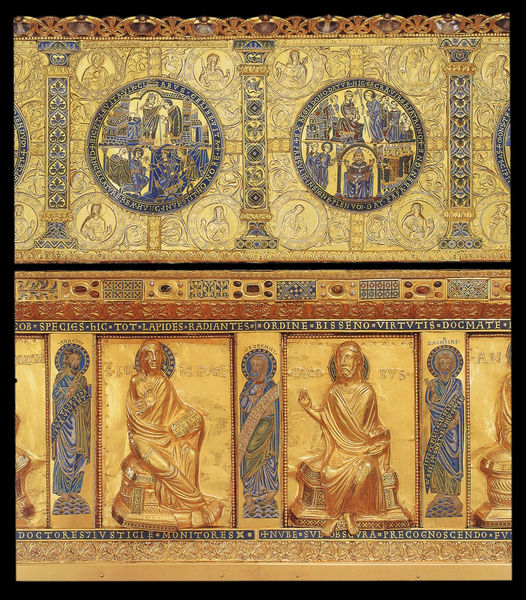
Titel: Heribertschrein
Standort: Köln, Neu St. Heribert (EU - D - NRW)
Schlagwörter: blau, gelb, menschen, sitzen, braun, bunt, hell, männer, pfeiler, säule, säulen, rot, beige, ornament, bart, mensch, kirche, gold, edelsteine, kreis, schrift, bilder, ornamente, metall, religion, kreise, mosaik, blsu, jesus, segnung, heilige, heilig, reliquie, christentum, rubin, reliquiar, doctor, monitor, mrnsch